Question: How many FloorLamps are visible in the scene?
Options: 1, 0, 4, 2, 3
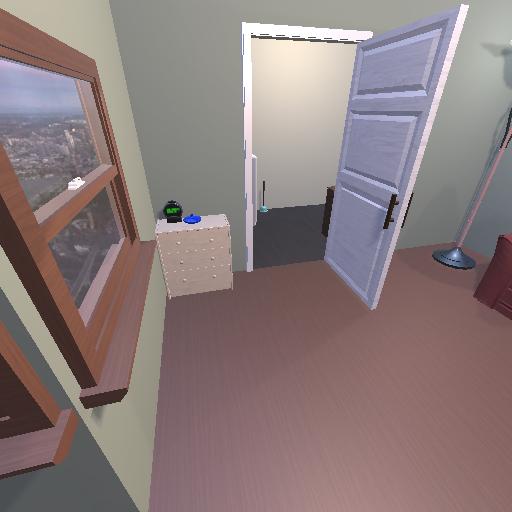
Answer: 1